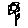
Label: flower